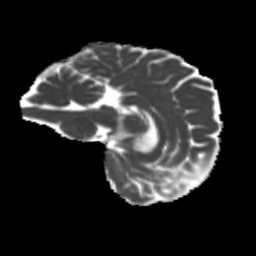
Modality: MD
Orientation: sagittal
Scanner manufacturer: siemens
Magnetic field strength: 3 T
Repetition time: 4 s
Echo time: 0.0594 s